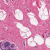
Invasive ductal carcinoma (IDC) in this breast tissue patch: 0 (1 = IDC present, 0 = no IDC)